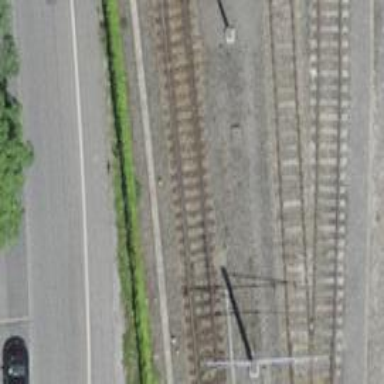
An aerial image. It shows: Railway switch.